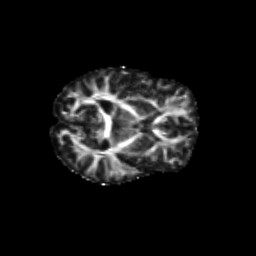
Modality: FA
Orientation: axial
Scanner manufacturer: siemens
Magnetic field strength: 3 T
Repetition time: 9.2 s
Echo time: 0.084 s